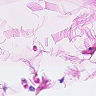
Metastatic tissue present: no